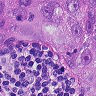
Metastatic tissue present: yes